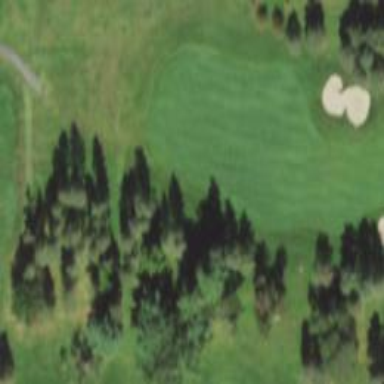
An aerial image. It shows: Golf fairway surrounded by grass.